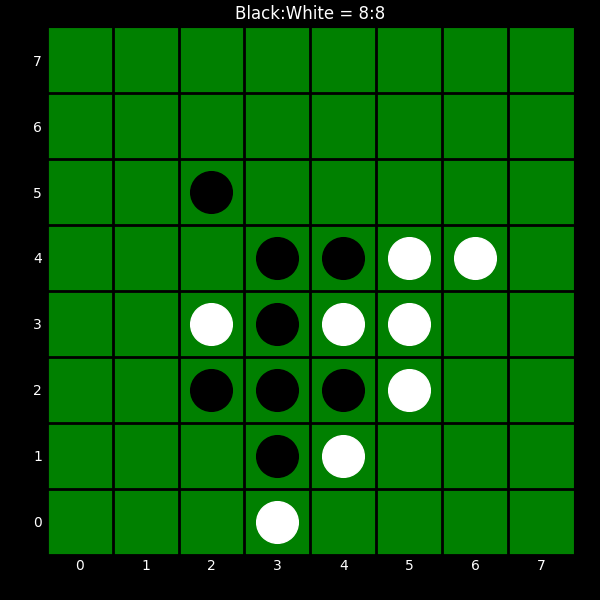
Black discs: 8
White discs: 8